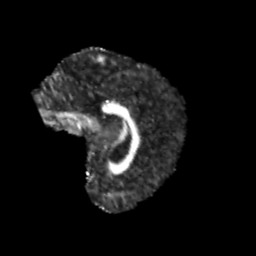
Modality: FA
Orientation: sagittal
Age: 11
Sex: male
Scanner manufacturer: siemens
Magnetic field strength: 3 T
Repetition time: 3.8 s
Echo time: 0.07 s